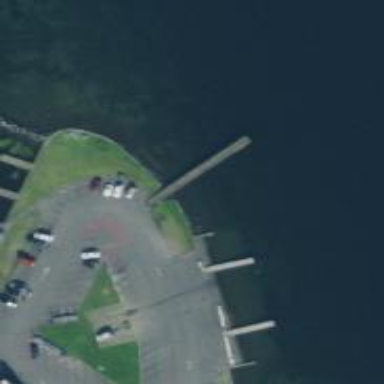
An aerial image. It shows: Breakwater structure.